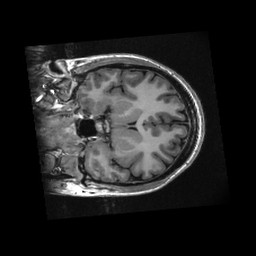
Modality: T1w
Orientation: coronal
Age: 30
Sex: female
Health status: healthy
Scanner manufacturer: ge
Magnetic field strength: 3 T
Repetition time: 0.0084 s
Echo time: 0.003092 s